Question: In noticed the <!> element in IE6 and 7 (haven't tested 8) developer toolbar. It appears to be an element created to hold the background image for one of my actual elements (the actual element is now a child of the <!> element according to IE)
Does anyone know what the <!> element is and why IE creates it to hold the background image (I have another virtually identical element next to the element that is now a child of the <!> element and that one does not need/gets an <!> element for the background image)
Actual Markup (simplified)
'''
<div id='d1'>I have a background image</div>
<div id='d2'>So do I</div>
'''
Markup as renderen by IE6 and 7
'''
<!> <!-- now contains the background image for d1'-->
div id='d1'>I no longer have a background image</div>
</!> <!-- or whatever the closing tag for <!> is -->
<div id='d2'>SI still have mine</div>
'''

:
The actual site can be found <URL>
This is all the CSS that descibes the element being wrapped in <!>
'''
position:absolute;
left:0px;
z-index:15;
width:15em; /* on update change: #contentWrapper:padding-left, #rondleiding:left */
height:100%;
overflow:visible;
background: url("http://somewhere/img.png") repeat #a99c89;
'''
Also there are indeed javascript manipulations on the elements of the page, but these do not deal with the background image of the #leftBar element.
According to the W3C validator, the page is pretty much valid (some errors on images having rels).
(forget a question needs to be open two days for that)
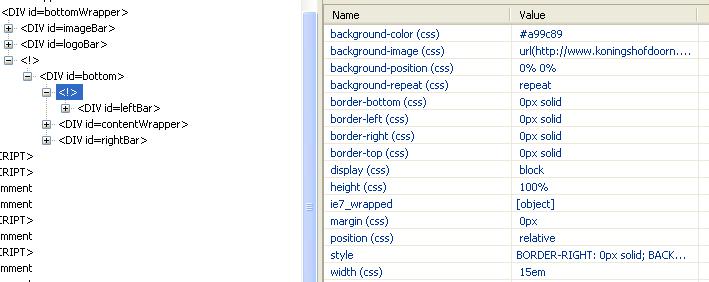
Answer: It's being caused by a bug in the ie7/ie8.js script. I haven't worked out how yet... not much fun to debug as that library is such a maze of twisty little features. Do you really need to include it? If there is one specific behaviour you want to fix it may be better to just address that separately. I've never really trusted these enormous attempt-to-fix-everything-at-once scripts.
So instead I'll point out that you seem to be loading jQuery twice (once from Google, once from your own site with the wrong MIME type), and you've got this validation problem (the rest of the doc seems OK):
'''
<![if gte IE 8]>
...
<![endif]>
'''
It is unfortunate that MSDN is still handing out this invalid conditional comment syntax, since it's easy to have a downlevel-revealed conditional comment that's also valid:
'''
<!--[if gte IE 8]><!-->
...
<!--<![endif]-->
'''